Field crop: tomato
Growth stage: 1
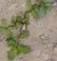
Species: portulaca